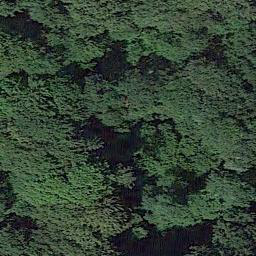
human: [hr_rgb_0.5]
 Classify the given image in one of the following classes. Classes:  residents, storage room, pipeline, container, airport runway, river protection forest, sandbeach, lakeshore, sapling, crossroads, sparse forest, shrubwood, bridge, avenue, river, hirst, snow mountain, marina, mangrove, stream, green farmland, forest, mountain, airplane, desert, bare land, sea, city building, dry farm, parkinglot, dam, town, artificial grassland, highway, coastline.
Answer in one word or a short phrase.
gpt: forest